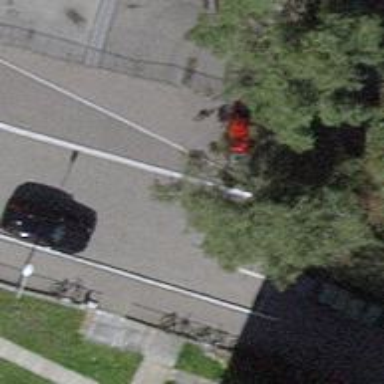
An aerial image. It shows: Motorcycle parking area with surface designated for parking.